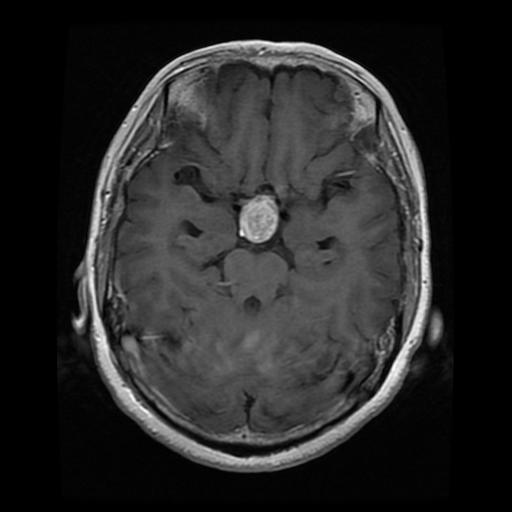
Label: pituitary